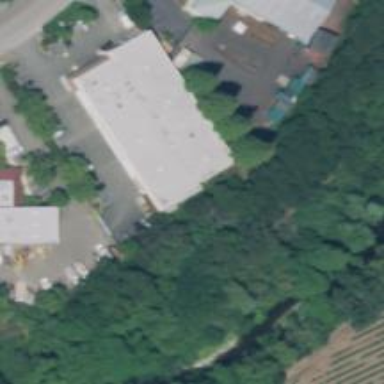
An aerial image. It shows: Industrial building.